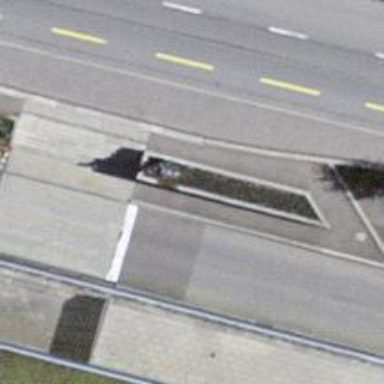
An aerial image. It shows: Platform for public transport. The platform is located by the road.